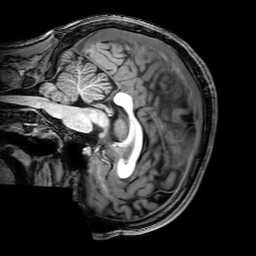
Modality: T1w
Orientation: sagittal
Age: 21
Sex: male
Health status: healthy
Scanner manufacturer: philips
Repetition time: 0.008208 s
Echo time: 0.00376 s